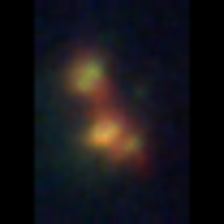
Taxon: Unknown_detritus
Group: Unknown